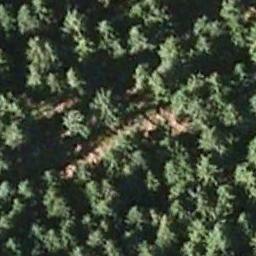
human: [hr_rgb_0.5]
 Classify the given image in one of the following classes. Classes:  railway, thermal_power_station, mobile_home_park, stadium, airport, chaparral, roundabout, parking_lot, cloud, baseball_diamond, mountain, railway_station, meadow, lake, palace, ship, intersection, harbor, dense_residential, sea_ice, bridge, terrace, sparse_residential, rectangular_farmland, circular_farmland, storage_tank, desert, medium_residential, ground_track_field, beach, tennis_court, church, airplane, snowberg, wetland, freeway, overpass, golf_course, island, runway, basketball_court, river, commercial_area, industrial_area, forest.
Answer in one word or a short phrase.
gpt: forest